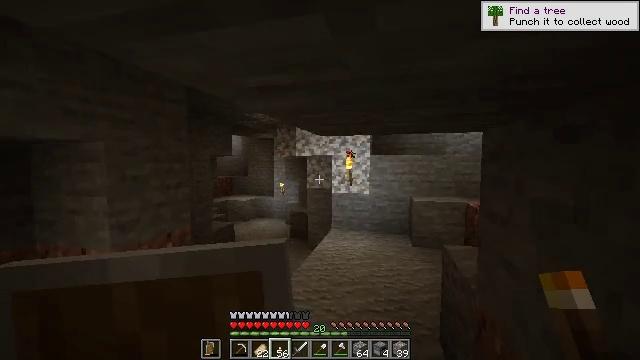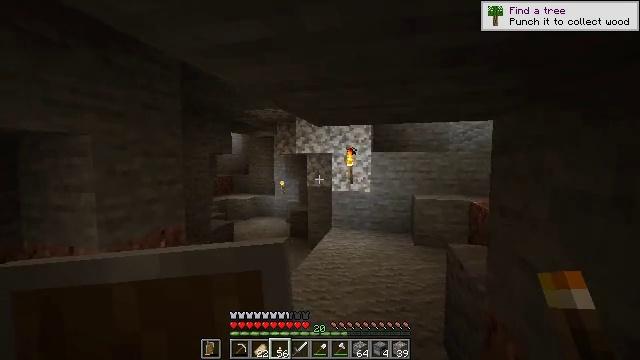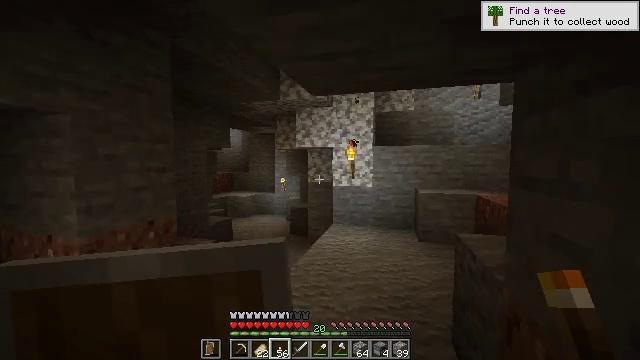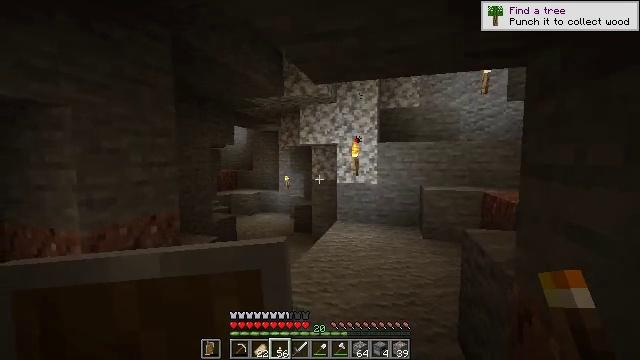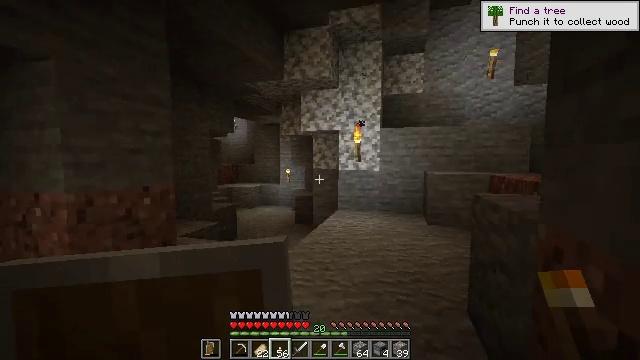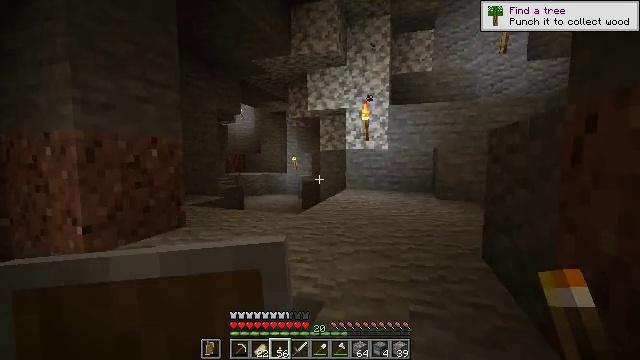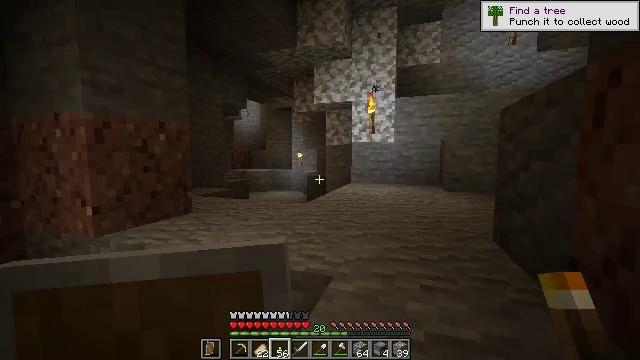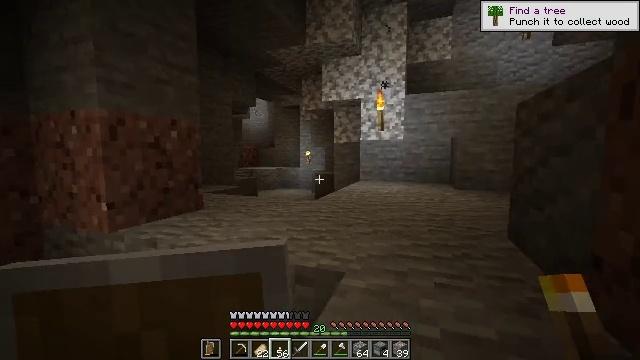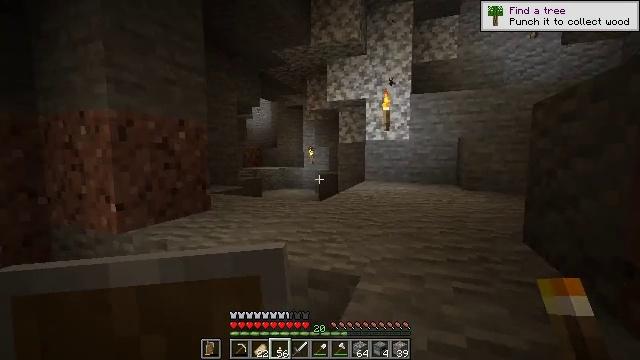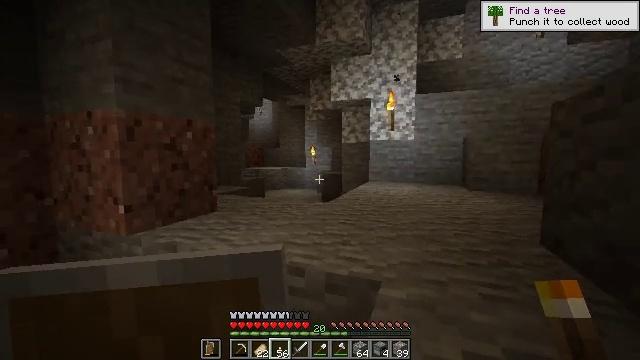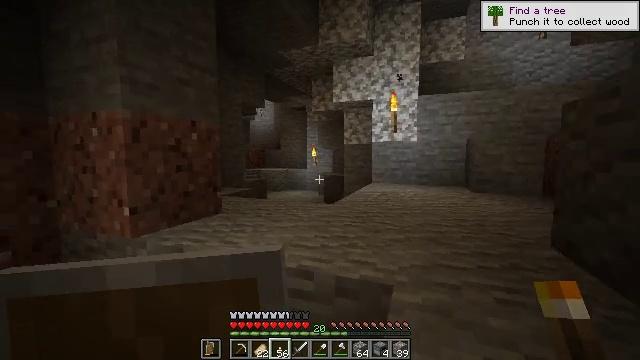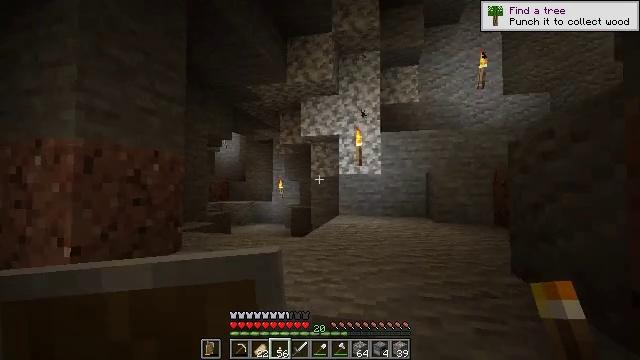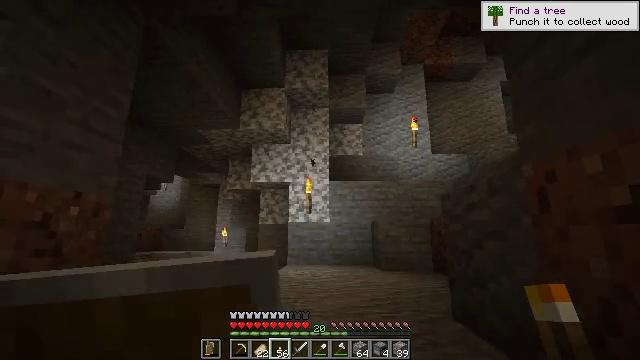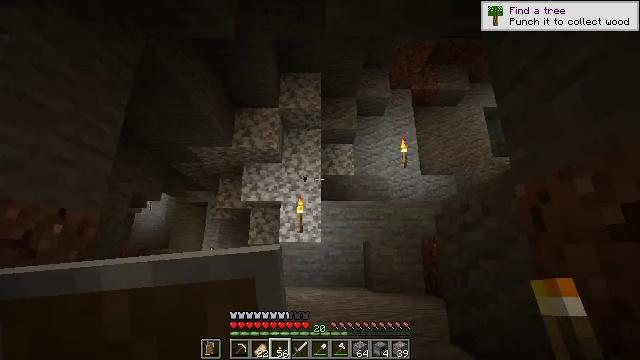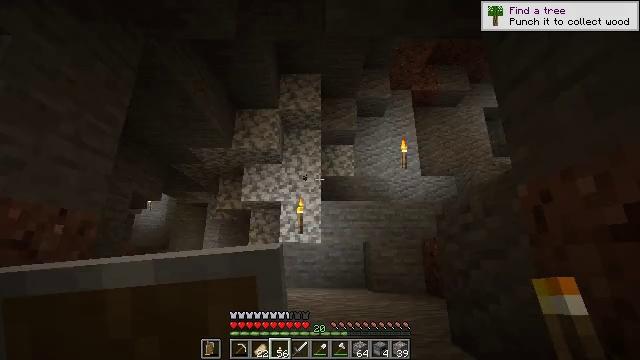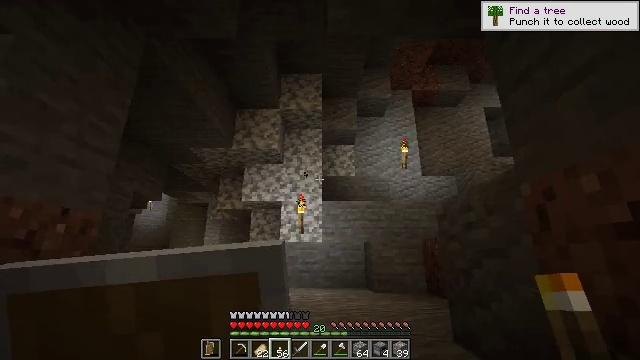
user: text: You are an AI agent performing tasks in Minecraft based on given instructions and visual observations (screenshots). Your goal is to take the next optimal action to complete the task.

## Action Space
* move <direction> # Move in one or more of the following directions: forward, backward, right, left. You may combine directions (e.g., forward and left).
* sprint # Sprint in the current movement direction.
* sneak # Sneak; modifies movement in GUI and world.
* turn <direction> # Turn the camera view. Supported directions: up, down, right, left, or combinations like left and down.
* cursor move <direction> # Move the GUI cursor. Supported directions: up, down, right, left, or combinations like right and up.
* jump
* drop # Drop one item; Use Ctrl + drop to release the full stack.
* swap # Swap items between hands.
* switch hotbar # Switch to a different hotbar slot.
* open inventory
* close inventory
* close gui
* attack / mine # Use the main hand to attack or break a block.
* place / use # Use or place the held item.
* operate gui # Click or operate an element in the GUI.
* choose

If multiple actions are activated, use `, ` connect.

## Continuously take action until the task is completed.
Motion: motion action
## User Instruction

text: Use the crafting table to create a redstone block from nine redstone dust.
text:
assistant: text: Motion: move forward
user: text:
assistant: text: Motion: move forward
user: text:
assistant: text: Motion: move forward
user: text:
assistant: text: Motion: move forward
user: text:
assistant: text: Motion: move forward, turn left
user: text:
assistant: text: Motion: move forward, turn left
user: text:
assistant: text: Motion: move forward, turn left
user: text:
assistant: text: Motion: move forward
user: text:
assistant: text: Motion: move forward
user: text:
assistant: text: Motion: move forward
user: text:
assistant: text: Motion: move forward, turn right and up
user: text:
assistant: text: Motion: move forward, turn right and up
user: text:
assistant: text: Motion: move forward, turn right and up
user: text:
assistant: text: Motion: move forward
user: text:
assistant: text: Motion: move forward
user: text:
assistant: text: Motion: move forward, jump
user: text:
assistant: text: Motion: move forward, jump
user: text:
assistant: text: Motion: move forward, jump
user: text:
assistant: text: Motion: move forward, jump
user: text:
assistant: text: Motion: move forward
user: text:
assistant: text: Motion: move forward
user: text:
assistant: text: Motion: move forward
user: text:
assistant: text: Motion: move forward
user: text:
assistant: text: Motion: move forward
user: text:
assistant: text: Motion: move forward, turn right
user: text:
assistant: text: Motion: move forward, turn right
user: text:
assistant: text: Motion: move forward
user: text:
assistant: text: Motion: move forward, turn left and down
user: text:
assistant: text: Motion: move forward, turn left and down
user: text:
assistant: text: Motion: move forward, turn down